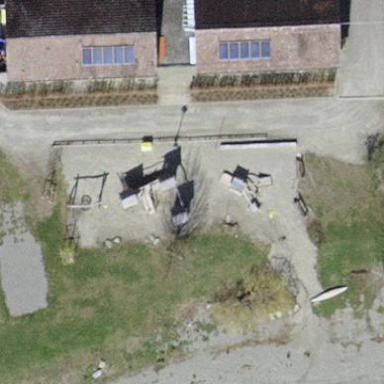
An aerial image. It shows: Playground area for leisure land.